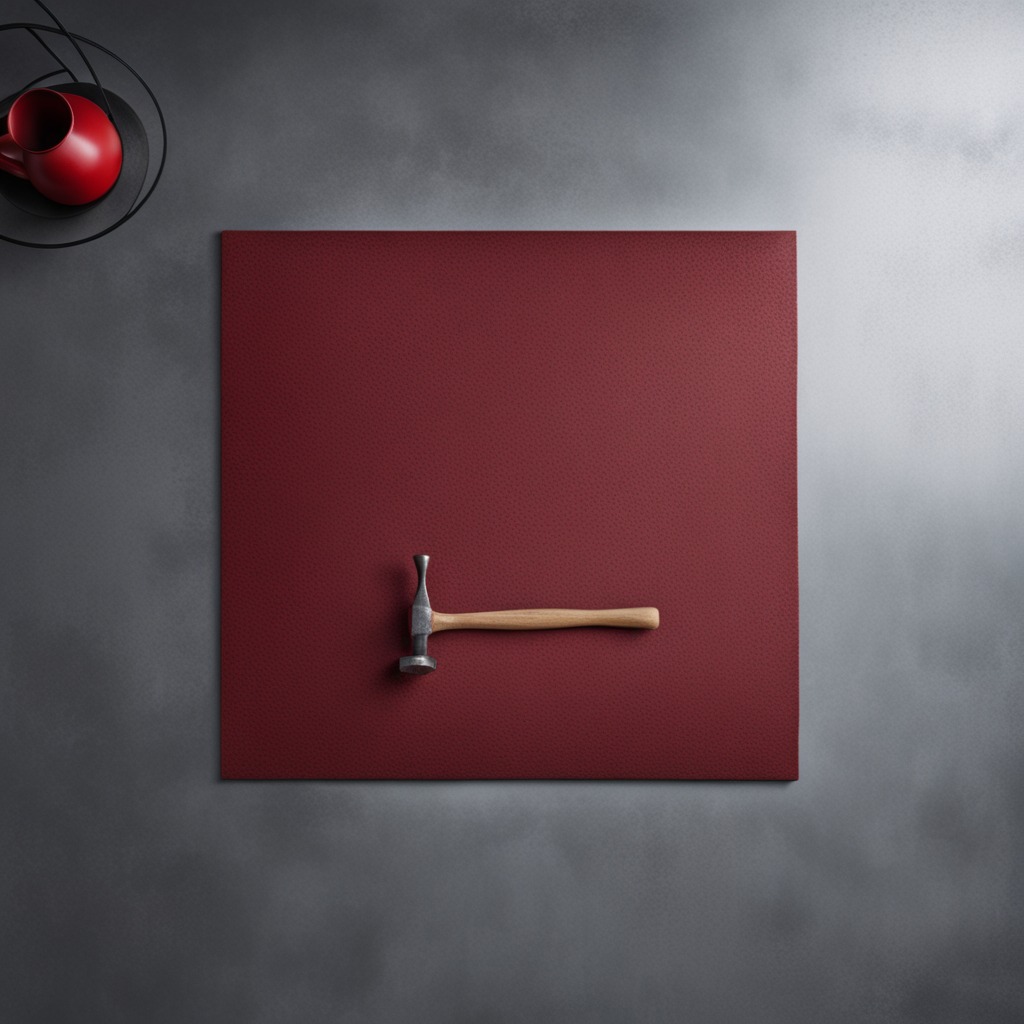
A hammer is lying on the clean granite tabletop inside a workshop under bright overhead lighting crisp shadows high clarity worn but beneath the mat.